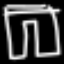
Label: pants